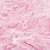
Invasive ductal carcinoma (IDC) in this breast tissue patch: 0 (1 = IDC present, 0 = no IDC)